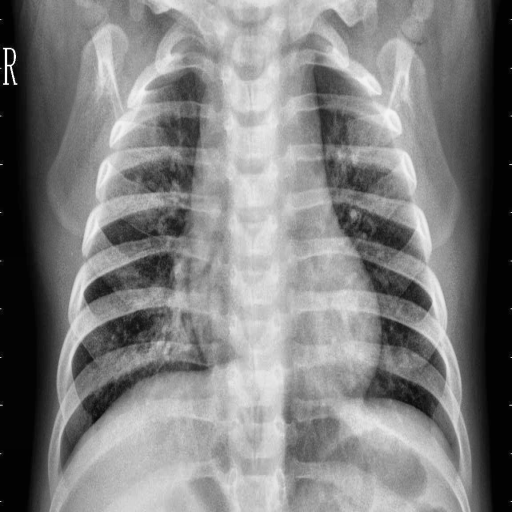
Finding: PNEUMONIA